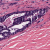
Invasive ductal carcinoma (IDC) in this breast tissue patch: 1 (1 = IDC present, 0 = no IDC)